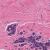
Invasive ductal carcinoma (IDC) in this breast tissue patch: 0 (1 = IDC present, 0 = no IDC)